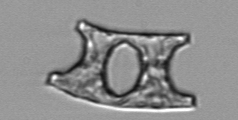
Label: Eucampia